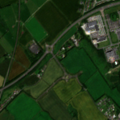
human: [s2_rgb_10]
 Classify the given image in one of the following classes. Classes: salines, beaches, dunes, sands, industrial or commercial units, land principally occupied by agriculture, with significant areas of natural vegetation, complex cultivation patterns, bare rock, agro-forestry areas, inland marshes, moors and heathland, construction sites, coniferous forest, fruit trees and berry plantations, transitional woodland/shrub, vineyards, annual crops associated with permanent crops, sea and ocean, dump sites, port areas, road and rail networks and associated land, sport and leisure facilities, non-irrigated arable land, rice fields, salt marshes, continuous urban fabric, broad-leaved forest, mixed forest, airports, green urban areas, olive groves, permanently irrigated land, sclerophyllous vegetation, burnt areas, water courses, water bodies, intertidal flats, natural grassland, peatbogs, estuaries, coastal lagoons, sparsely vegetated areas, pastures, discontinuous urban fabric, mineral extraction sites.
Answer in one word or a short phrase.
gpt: discontinuous urban fabric, industrial or commercial units, road and rail networks and associated land, non-irrigated arable land, pastures, complex cultivation patterns